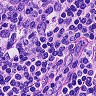
Metastatic tissue present: no